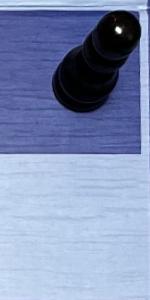
Label: Empty